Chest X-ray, AP view. Patient: 28 years old, sex F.
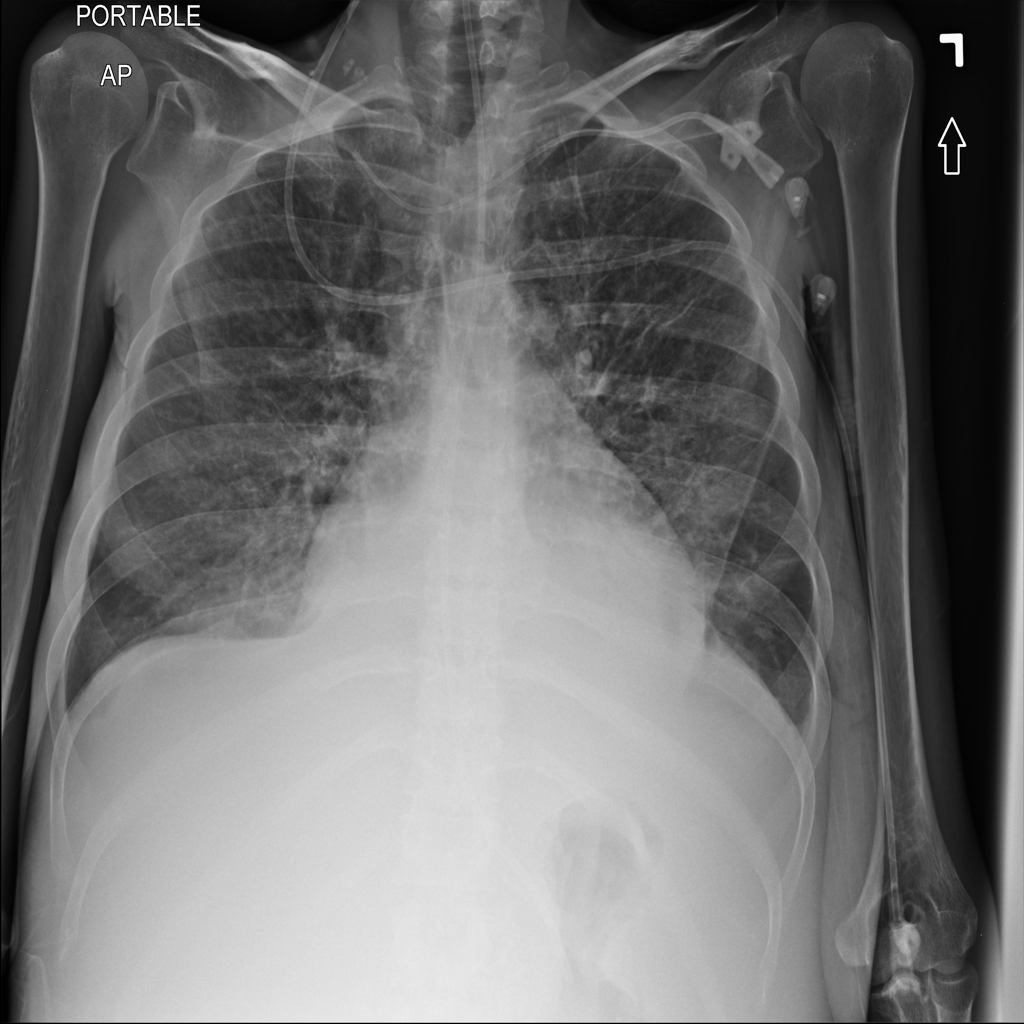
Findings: Consolidation